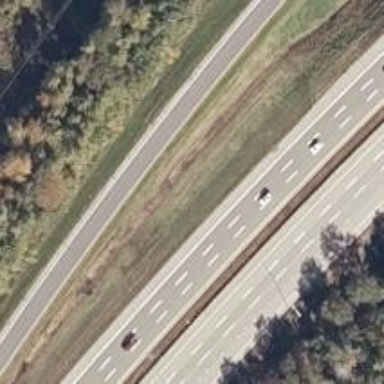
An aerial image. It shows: Asphalt motorway.